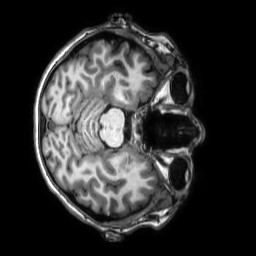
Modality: T1w
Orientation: axial
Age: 33
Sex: female
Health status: healthy
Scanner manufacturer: philips
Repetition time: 0.009 s
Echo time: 0.004 s